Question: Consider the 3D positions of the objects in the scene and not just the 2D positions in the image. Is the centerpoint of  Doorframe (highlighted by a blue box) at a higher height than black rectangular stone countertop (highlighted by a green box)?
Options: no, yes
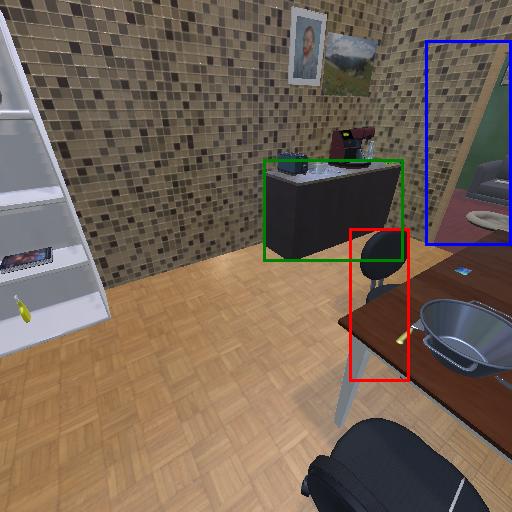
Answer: no